Question: Given the schedule below, what is the maximum total time (in minutes) a person can spend in lectures? The selected schedule MUST include at least one Mathematics lecture and at least one Art lecture. In the chart: blue for mathematics, green for physics, yellow for art, purple for music, and orange for physical education. All time nodes are integer multiples of 10 minutes.
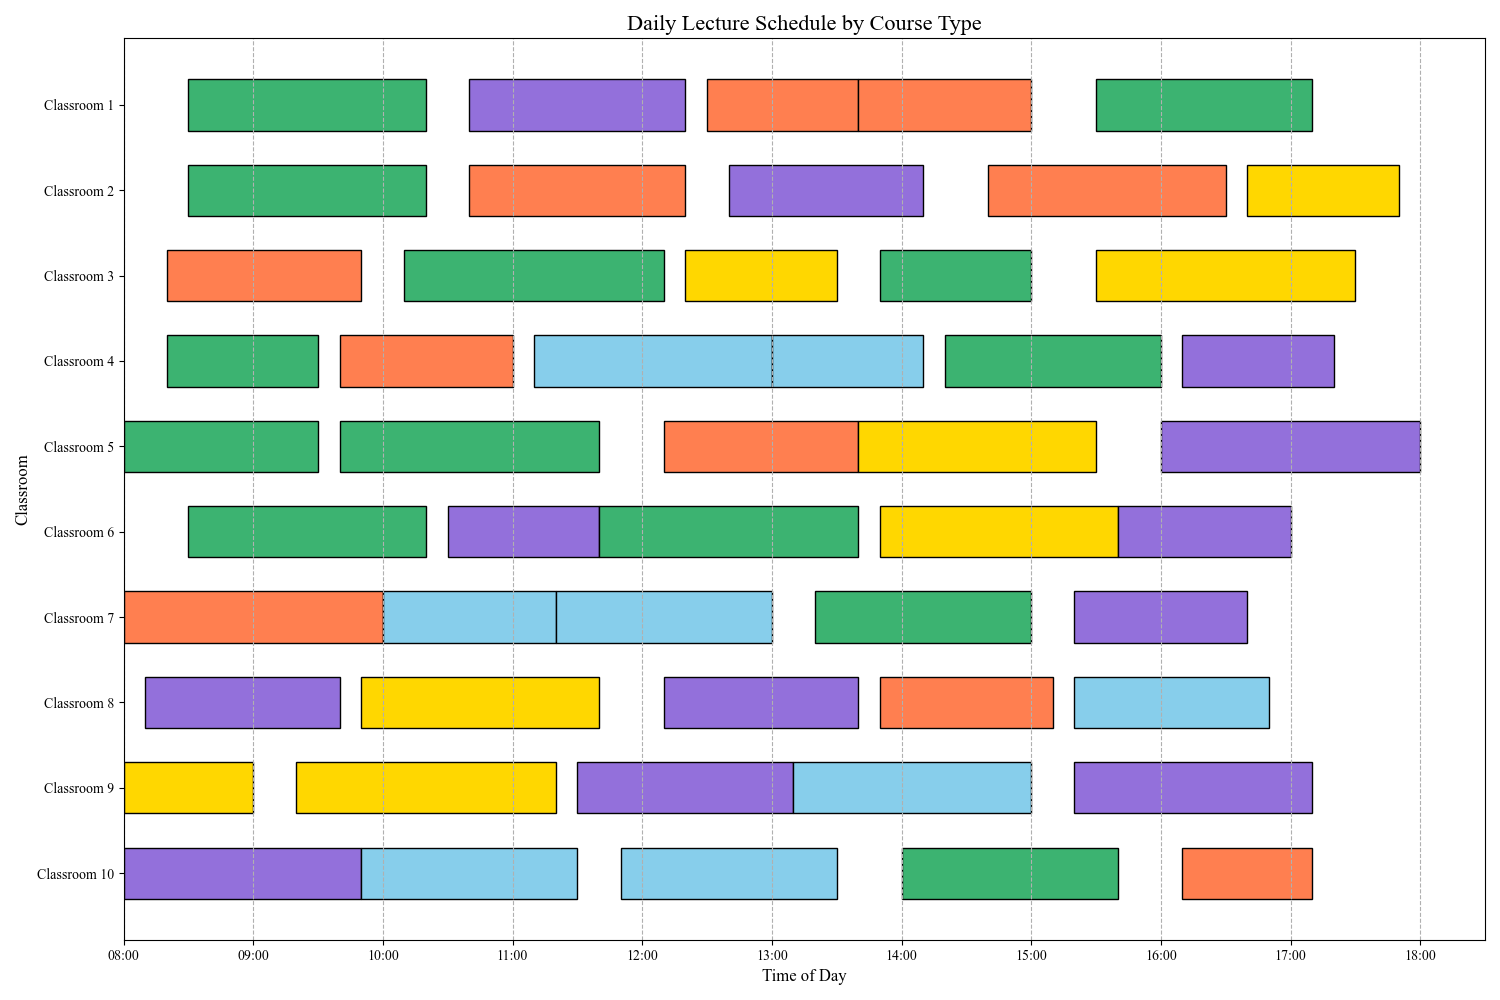
Answer: 560